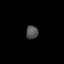
Tissue: lung
Cell type: Epithelial cells
Senescence score: 0.2434
Nuclear area (px): 160
Mean DAPI intensity: 82.131